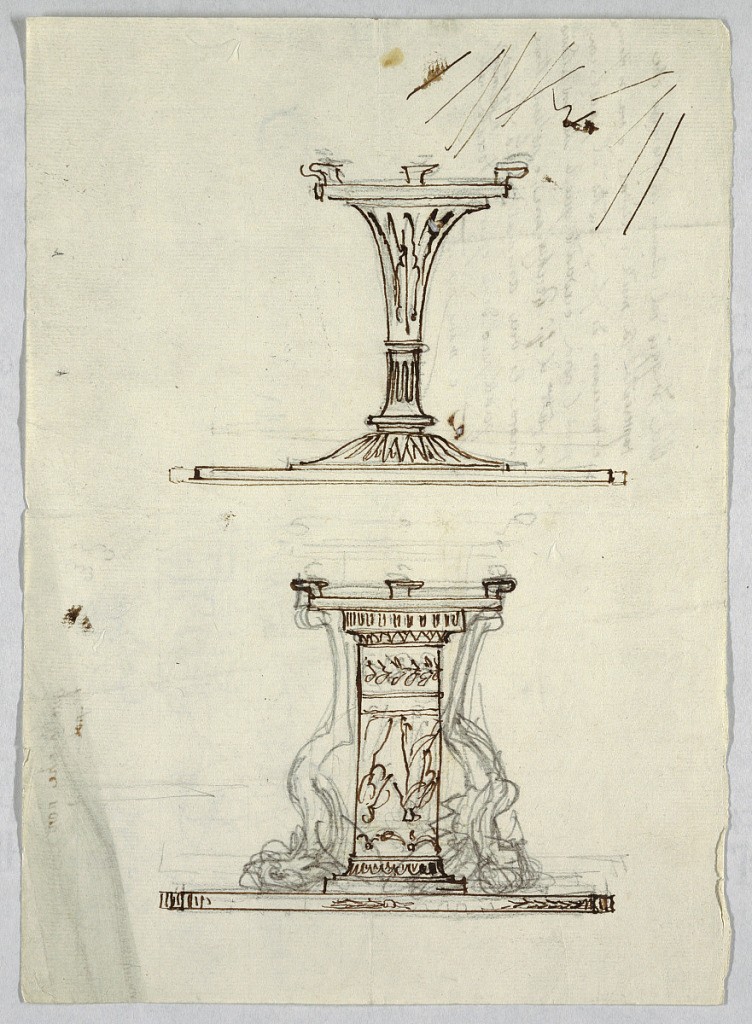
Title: Drawing
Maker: Felice Giani, Italian, 1758–1823
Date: About 1823
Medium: Pen and brown ink, traces of graphite on cream laid paper
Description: Recto: A) top: a richly decorated column, standing upon a base which is supported by three feet, supports the circular table top. Chimaerae of two alternative designs are sketched flanking the column. Bottom: a shaft standing upon a base, similar tot he one above, supports a bowl-like capital upon which the table top lies legs added in black chalk. Verso, horizontally, top right: a woman offers a coat tot a seated man. Four other figures are shown in the rear.